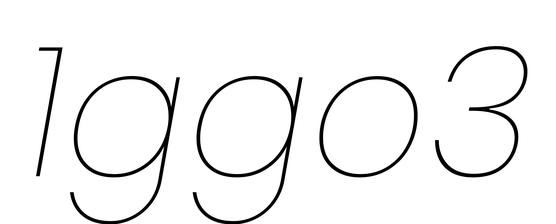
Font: Poppins-ThinItalic